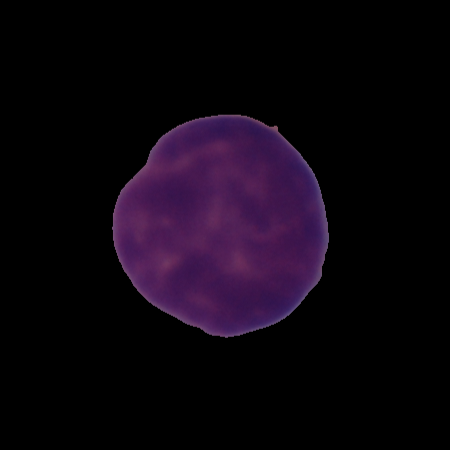
Label: cancer